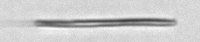
Label: fiber